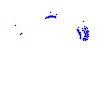
Particle: proton